Question: I have a table from which I want to grap the first record that gives a passage IN ('B410','B420','C430','C440'). So, I suppose this means looking for the record with the oldest date and within that oldest date the record with the oldest time stamp.

I wrote a query with 2 nested subqueries, but that query does not do the trick (it gives me an empty result). What am I doing wrong? The strange thing is that when changing the syntax to find the max(fromdate) and max(hour), I do find the record with timstamp 22:18. But I do not find the record with timestamp 16:40 with min(fromdate) and min(hour).
'''
select v.id,
h.fromdate,
h.hour,
h.department,
h.room
from visit v
inner join visit_hist h
on v.id = h.id
where v.id in ('<PHONE>')
and h.room in ('B410','B420','C430','C440')
and h.fromdate =
(select min(fromdate)
from visit_hist
where (id= h.id
and h.hour =
(select min(hour) from visit_hist where id= h.id and h.date = date
))
)
order by v.date,
v.visit_id;
'''
Can someone help me out here?
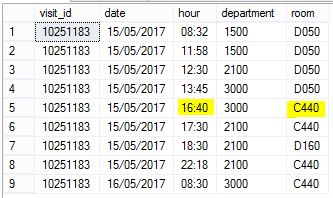
Answer: Just use window functions:
'''
select . . .
from visit v inner join
(select vh.*, row_number() over (partition by vh.id order by date asc, hour asc) as seqnum
from visit_hist vh
where vh.room in ('B410', 'B420', 'C430', 'C440')
) vh
on v.id = vh.id
where v.id in (<PHONE>) and seqnum = 1;
'''
Note: This gives the 'id's with the first room in the list. If you want the 'id's whose first room is in the list, then move the condition on 'vh.room' to the outer query.